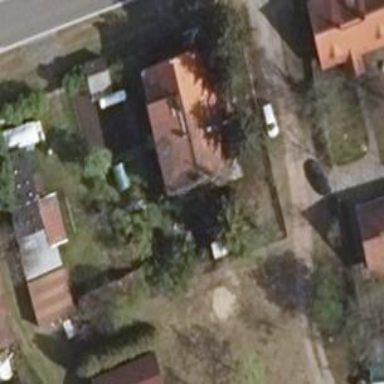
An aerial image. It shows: Gabled house with red roof oriented along its length.